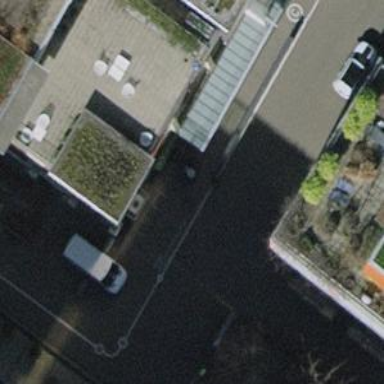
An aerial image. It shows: Bicycle parking area with stands.